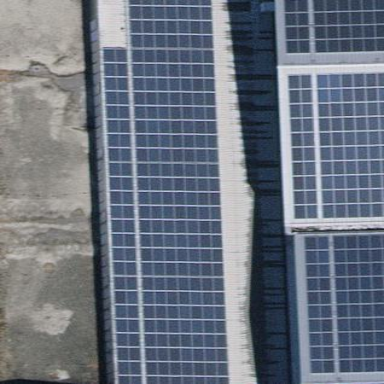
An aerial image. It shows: Solar power generator with photovoltaic panels.